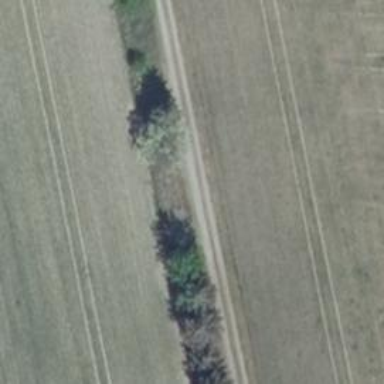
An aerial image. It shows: Row of deciduous broadleaved trees.